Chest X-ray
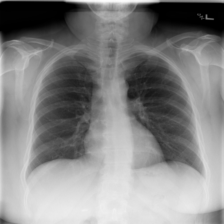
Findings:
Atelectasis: negative
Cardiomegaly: negative
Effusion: negative
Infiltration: negative
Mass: negative
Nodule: negative
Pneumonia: negative
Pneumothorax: negative
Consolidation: negative
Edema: negative
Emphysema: negative
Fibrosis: negative
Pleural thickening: negative
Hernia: negative